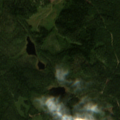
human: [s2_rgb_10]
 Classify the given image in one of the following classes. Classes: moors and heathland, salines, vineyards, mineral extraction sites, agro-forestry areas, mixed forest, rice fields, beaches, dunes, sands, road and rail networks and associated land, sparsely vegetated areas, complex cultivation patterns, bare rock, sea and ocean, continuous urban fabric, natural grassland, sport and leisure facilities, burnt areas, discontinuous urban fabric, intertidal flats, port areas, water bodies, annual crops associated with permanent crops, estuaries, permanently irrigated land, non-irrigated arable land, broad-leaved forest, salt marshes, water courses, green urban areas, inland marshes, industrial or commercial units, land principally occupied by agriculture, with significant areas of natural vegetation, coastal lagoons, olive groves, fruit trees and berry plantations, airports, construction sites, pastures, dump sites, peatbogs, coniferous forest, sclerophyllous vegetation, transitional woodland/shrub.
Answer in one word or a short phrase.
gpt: coniferous forest, mixed forest, transitional woodland/shrub